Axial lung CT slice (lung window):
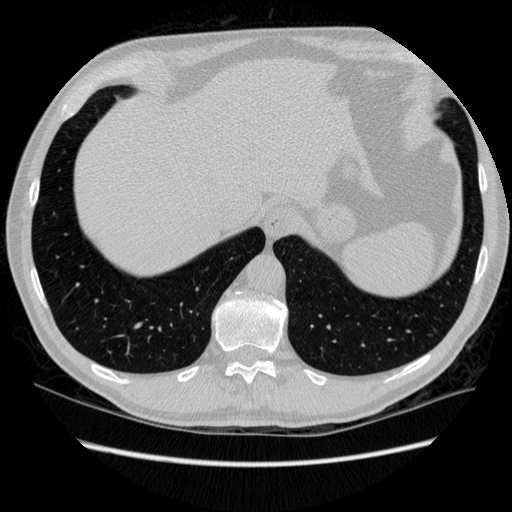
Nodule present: no